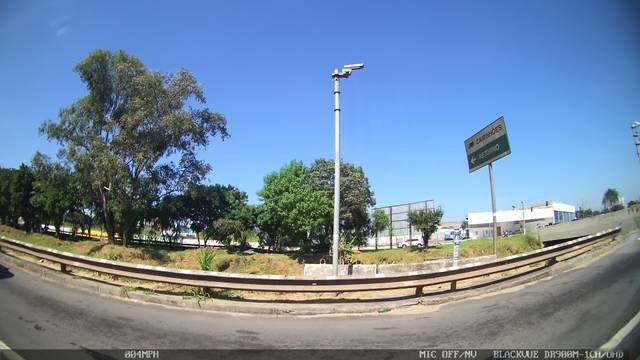
Region: Brazil
Coordinates: -23.653, -46.508